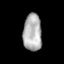
Tissue: skin
Cell type: Epithelial cells
Senescence score: 0.898
Nuclear area (px): 673
Mean DAPI intensity: 176.758